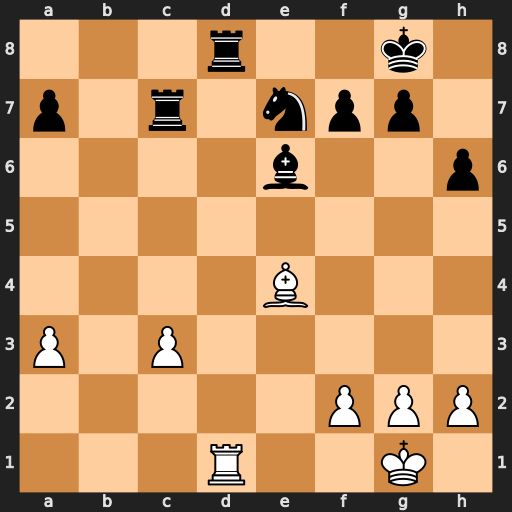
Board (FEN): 3r2k1/p1r1npp1/4b2p/8/4B3/P1P5/5PPP/3R2K1
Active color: w
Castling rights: -
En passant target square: -
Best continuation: Rxd8#